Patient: sex F, age 33
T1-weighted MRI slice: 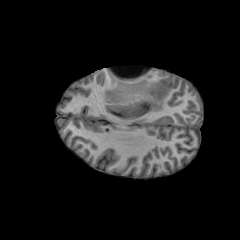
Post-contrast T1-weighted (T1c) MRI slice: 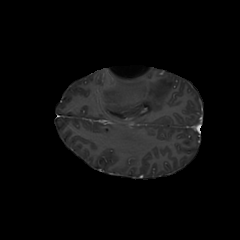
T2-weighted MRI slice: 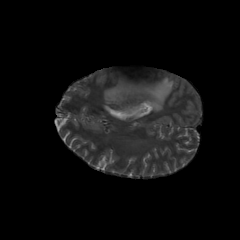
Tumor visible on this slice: yes
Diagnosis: Glioblastoma, IDH-wildtype
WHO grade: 4